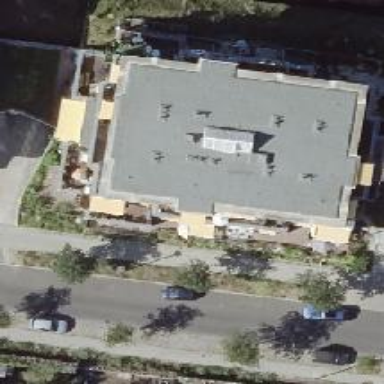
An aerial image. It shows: Flat-roofed apartment building.